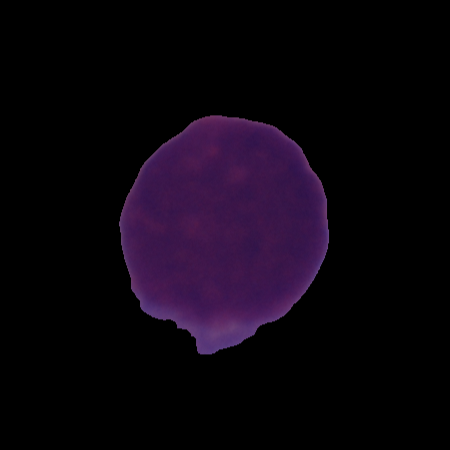
Label: cancer